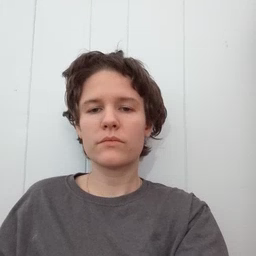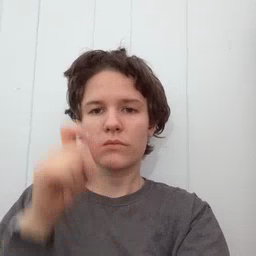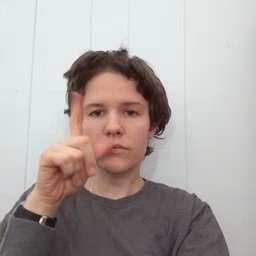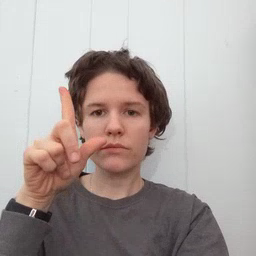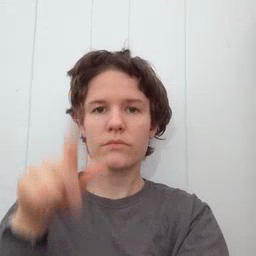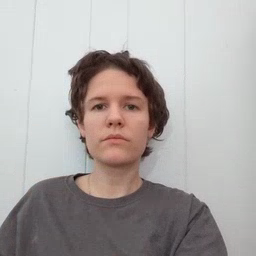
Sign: awake